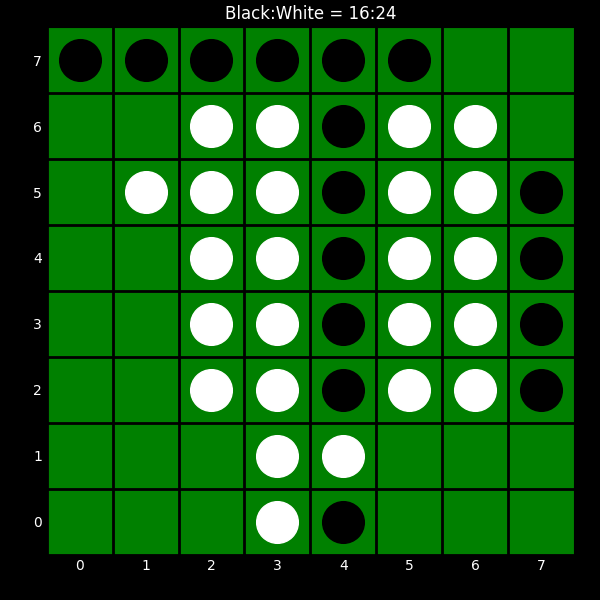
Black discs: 16
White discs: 24